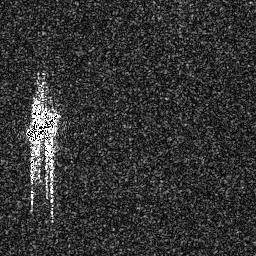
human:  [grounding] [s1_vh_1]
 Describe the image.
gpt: In the satellite image, there is  <ref>1 medium ship </ref> <box>[[8, 41, 23, 55, 0]]</box> located at left.